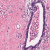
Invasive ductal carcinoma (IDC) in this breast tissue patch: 0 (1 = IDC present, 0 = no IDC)